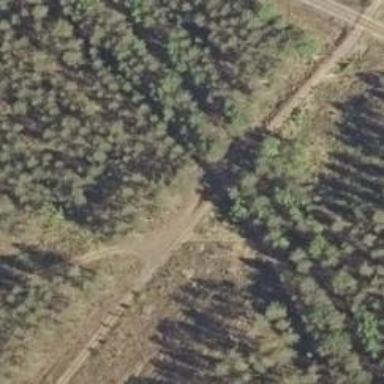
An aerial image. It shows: Abandoned railway path.